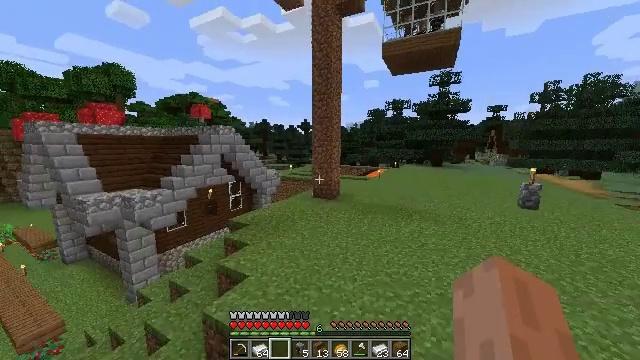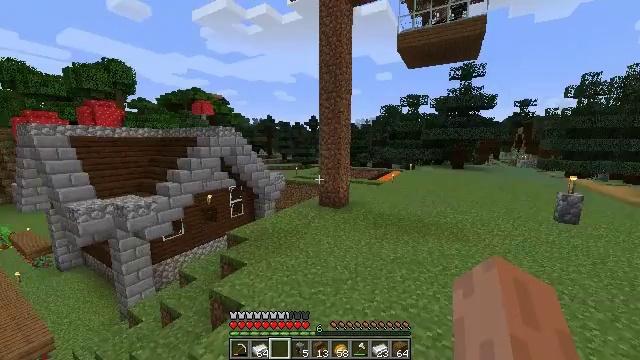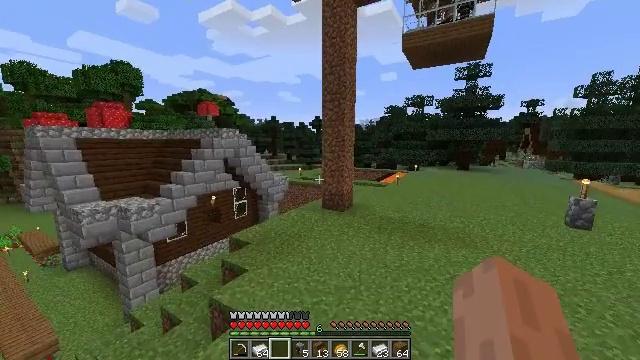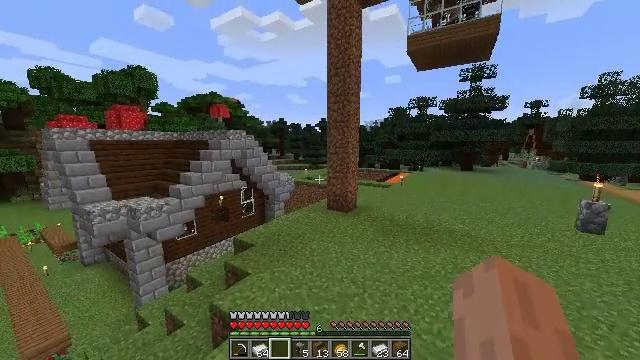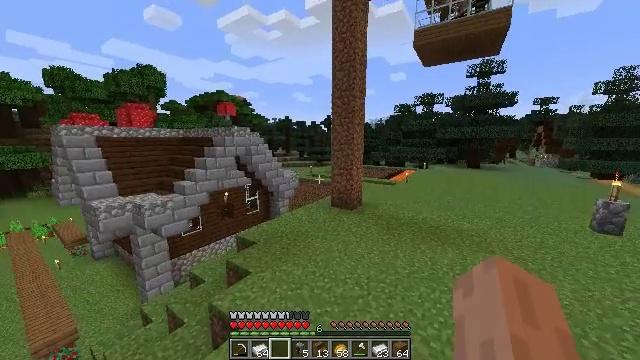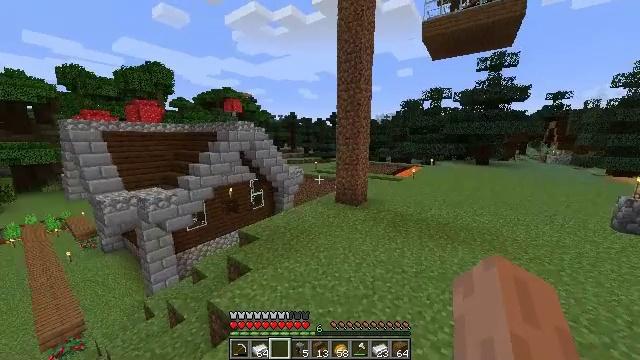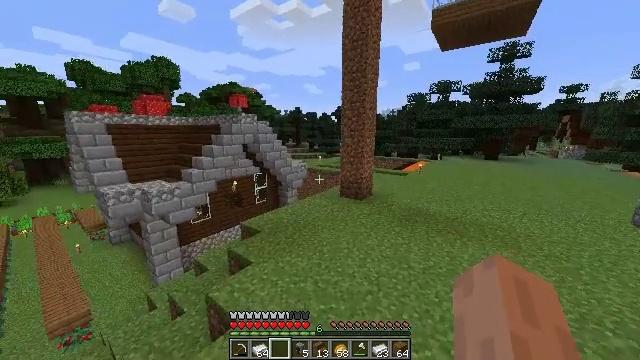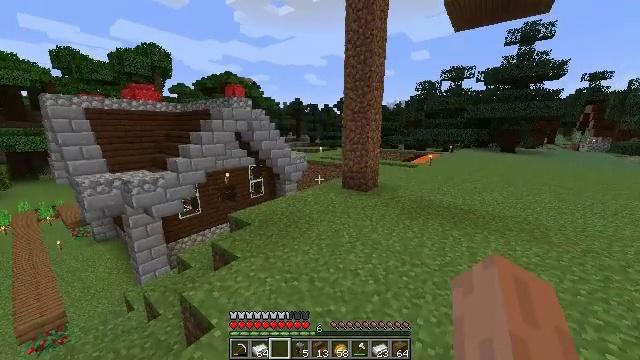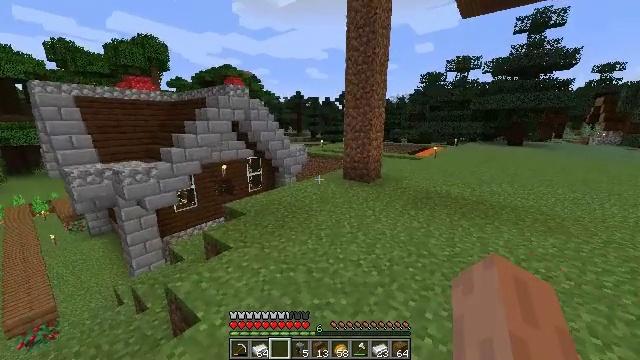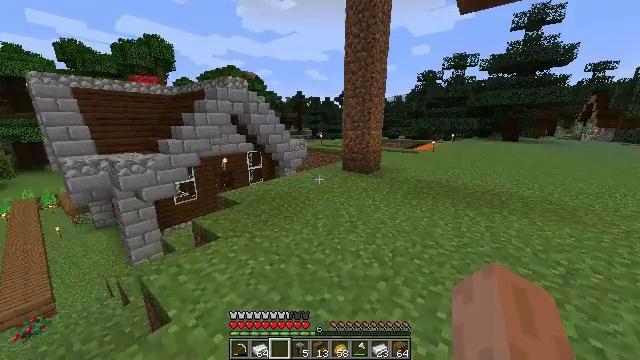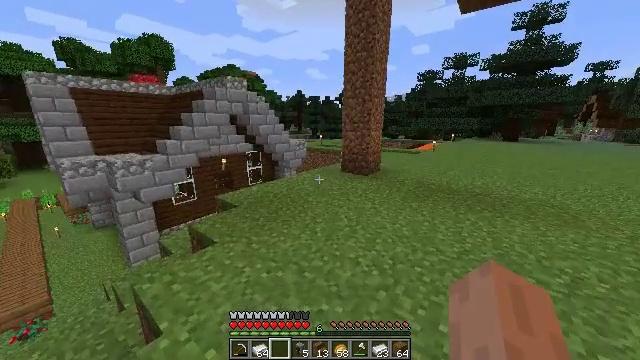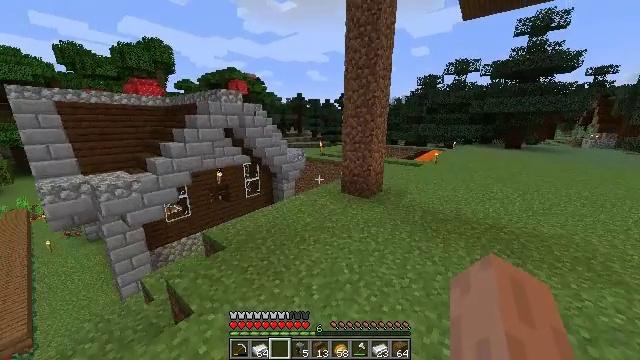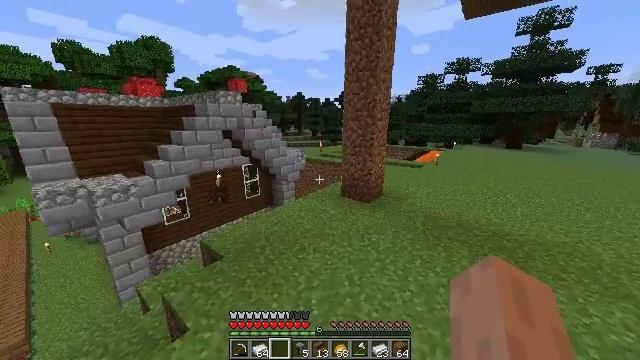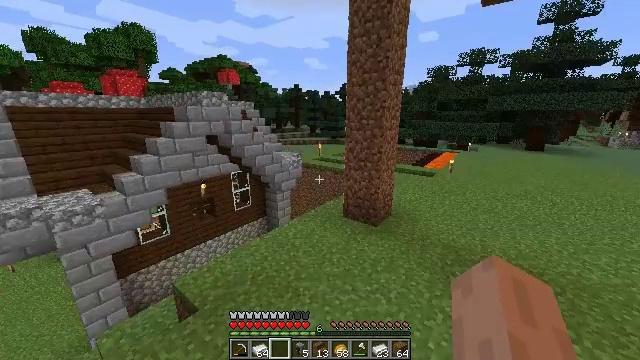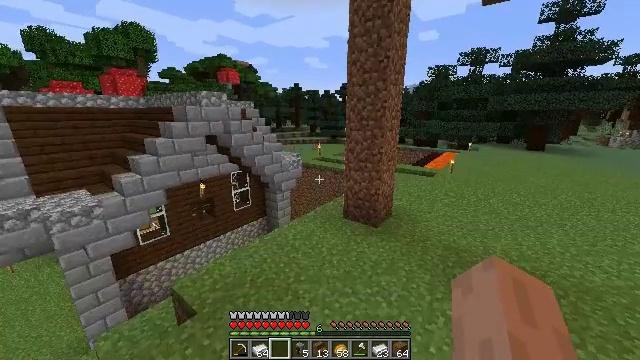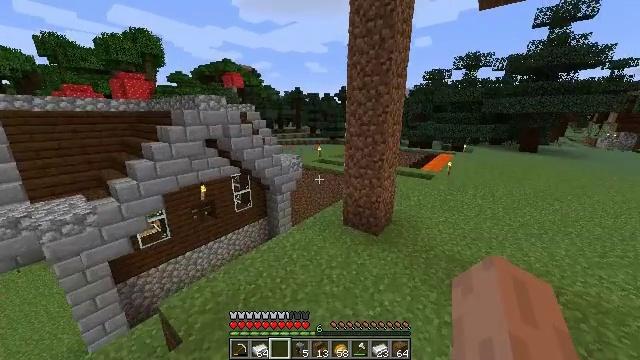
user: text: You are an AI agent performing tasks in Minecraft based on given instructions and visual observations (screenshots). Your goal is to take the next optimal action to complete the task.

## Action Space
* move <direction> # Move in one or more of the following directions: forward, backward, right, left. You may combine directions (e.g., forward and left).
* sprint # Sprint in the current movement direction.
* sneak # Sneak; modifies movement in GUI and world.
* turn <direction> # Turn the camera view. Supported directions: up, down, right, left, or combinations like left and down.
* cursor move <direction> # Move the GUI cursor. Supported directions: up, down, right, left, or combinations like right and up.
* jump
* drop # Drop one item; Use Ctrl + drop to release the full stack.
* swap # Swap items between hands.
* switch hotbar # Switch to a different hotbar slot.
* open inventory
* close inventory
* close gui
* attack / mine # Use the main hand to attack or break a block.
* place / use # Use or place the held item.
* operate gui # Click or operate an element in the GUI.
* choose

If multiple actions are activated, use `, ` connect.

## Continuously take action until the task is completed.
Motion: motion action
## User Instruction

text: Break spruce planks from a structure.
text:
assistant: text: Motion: move forward, turn left, jump
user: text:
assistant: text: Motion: move forward, turn left, jump
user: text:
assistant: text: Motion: move forward, turn left, jump
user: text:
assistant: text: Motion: move forward, turn left, jump
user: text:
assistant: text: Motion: move forward, turn left, jump
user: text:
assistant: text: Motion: move forward, turn left and down, jump
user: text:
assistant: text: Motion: move forward, jump
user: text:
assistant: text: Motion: move forward, sprint, jump
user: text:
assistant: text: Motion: move forward, sprint, jump
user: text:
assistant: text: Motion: move forward, sprint, jump
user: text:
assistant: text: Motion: move forward, sprint, jump
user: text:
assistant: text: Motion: move forward, jump
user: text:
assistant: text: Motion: move forward, jump
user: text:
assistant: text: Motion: move forward, jump
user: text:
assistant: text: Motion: move forward
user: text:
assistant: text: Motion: move forward
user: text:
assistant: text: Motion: move forward
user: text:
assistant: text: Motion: move forward
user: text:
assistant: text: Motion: move forward
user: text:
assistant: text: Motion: move forward
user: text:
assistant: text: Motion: move forward, turn right and down
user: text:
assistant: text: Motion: move forward and move left, turn right and down
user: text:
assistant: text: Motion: move forward and move left, turn right
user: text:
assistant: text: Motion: move forward and move left, turn right
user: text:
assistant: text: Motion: move forward and move left, turn right
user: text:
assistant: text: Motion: move forward and move left, turn right
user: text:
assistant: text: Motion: move forward and move left, turn right
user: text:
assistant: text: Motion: move forward and move left, turn right
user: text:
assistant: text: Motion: move forward and move left, turn right
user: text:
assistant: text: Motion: move forward and move left, turn right